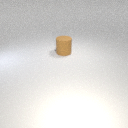
large brown rubber cylinder